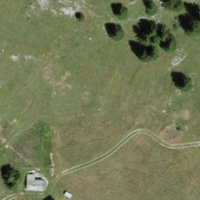
EUNIS habitat code: 24
Species observed at this site:
Salvia pratensis